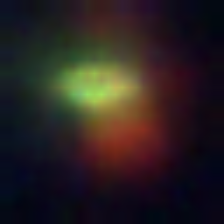
Taxon: NanoPlankton
Group: Other